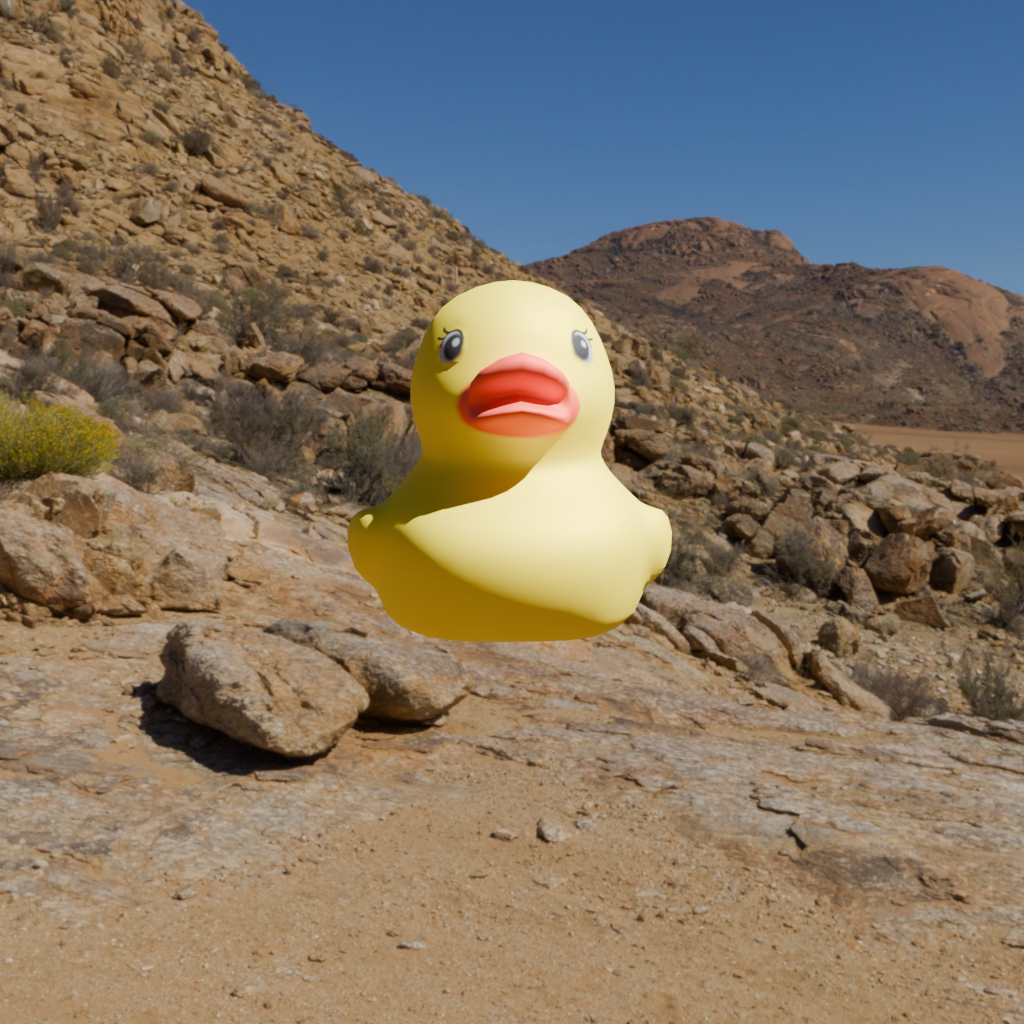
an image of a yellow rubber duck seen from <front> in a sunny desert landscape with a clear sky.